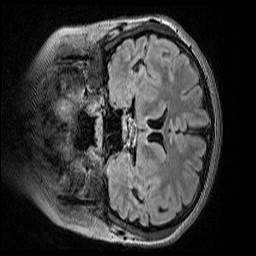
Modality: FLAIR
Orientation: coronal
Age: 12
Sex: female
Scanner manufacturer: siemens
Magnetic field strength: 3 T
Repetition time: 5 s
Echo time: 0.388 s